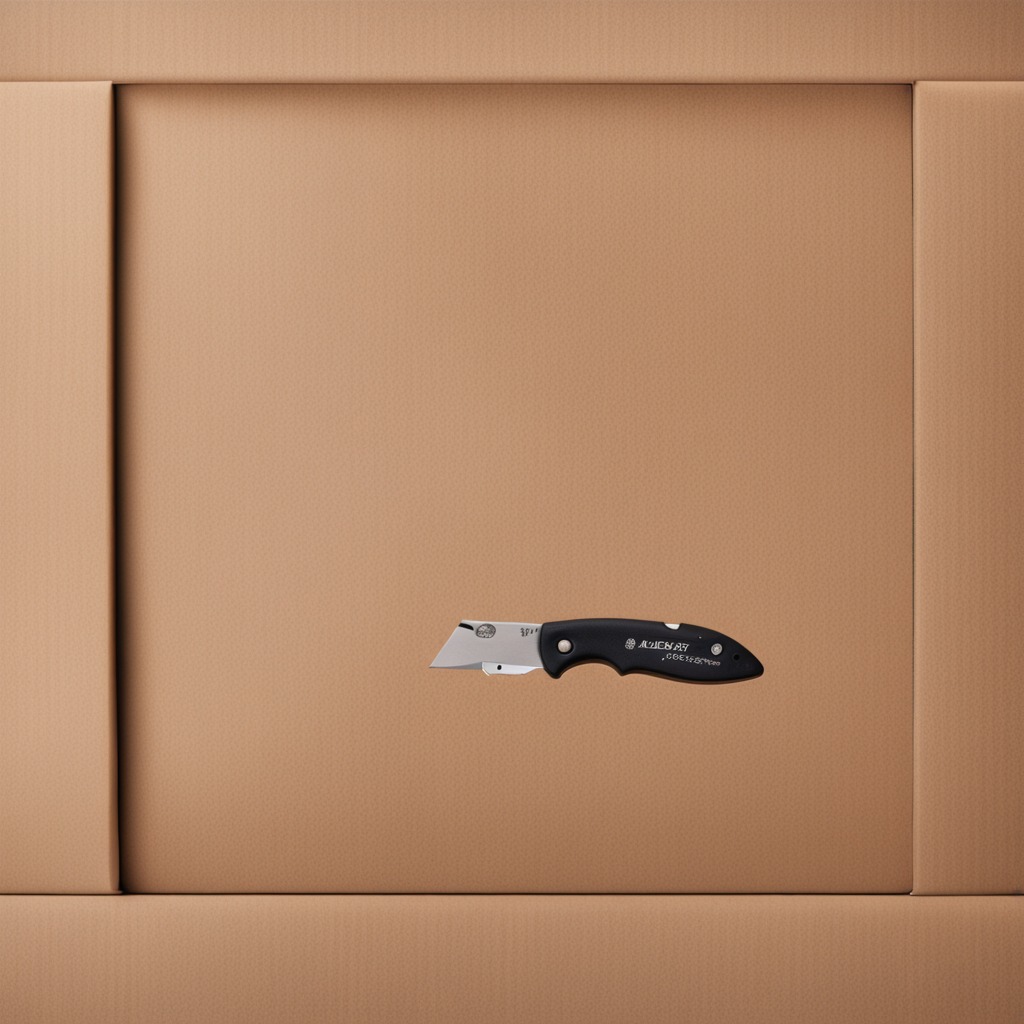
A utility knife lying on a clean dry cardboard box surface in an outdoor workshop during daytime bright natural light soft shadows slightly creased but